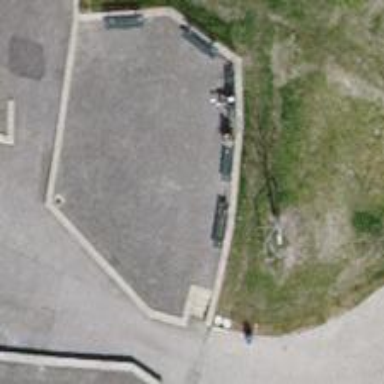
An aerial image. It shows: Bench.